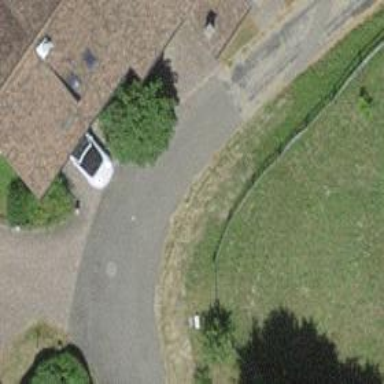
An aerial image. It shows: Residential road with asphalt surface and no sidewalks.